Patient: sex M, age 71
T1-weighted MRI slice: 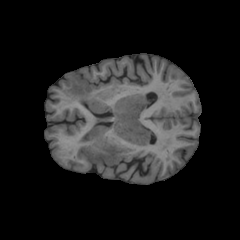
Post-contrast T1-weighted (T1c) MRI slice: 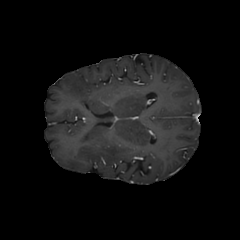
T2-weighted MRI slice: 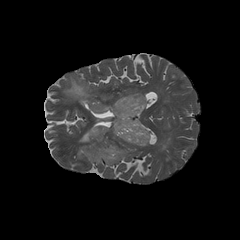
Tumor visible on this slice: yes
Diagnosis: Astrocytoma, IDH-wildtype
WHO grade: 2